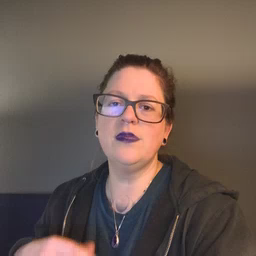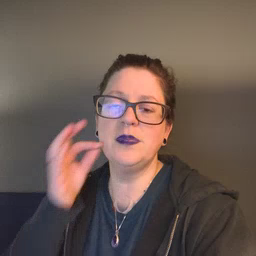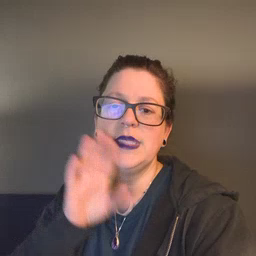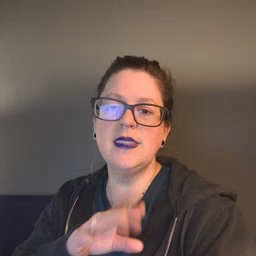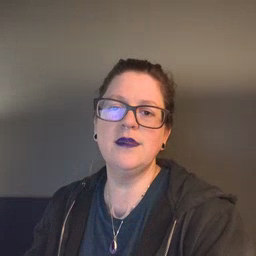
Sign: bee